Interaction volume radius: 5 \u00c5
Interaction volume height: 20 \u00c5
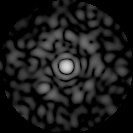
Disorder parameter: 0.8107